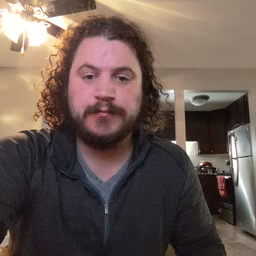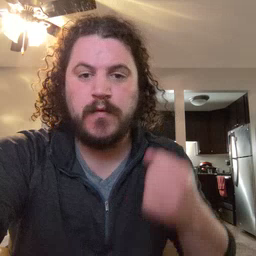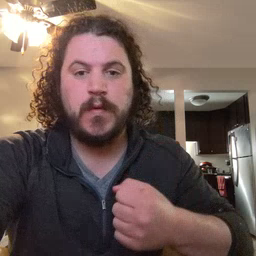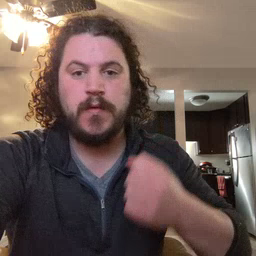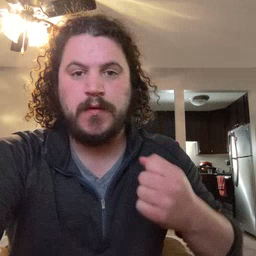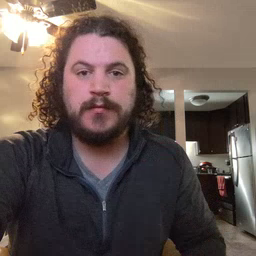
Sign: car